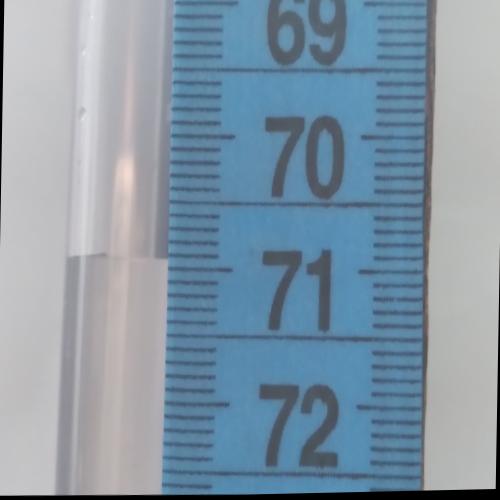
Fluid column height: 70.9 cm